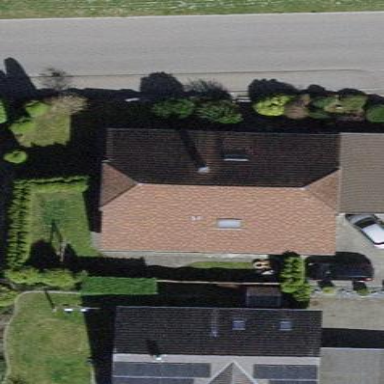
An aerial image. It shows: Building with tile roof.